Interaction volume radius: 5 \u00c5
Interaction volume height: 10 \u00c5
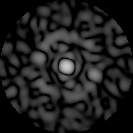
Disorder parameter: 0.8762